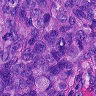
Metastatic tissue present: yes